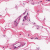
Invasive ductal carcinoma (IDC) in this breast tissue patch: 0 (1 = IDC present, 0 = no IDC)